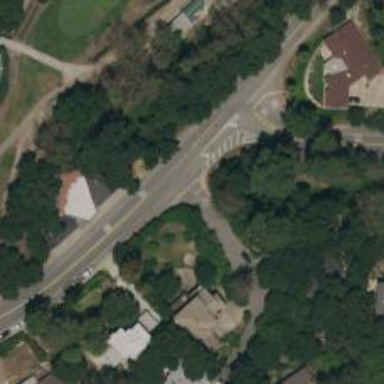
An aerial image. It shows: Stop road.